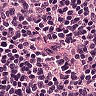
Metastatic tissue present: no